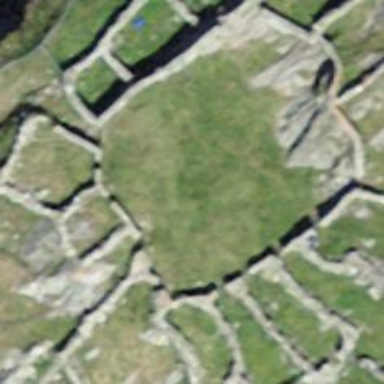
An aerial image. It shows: Wall made of dry stone.